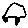
Label: car